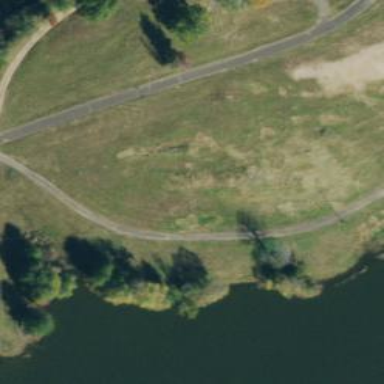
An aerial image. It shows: Driveway.